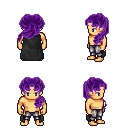
a pixel art fantasy rpg character, male body template, human, tanned skin, black cape, metal pants, purple princess hairstyle, four views (front, back, left, right), 2x2 character sprite sheet, small pixel art, hard edges, no anti-aliasing